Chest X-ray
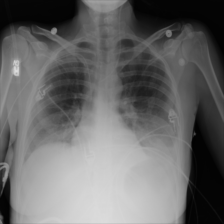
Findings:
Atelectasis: positive
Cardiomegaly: negative
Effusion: positive
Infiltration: positive
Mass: negative
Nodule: negative
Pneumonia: negative
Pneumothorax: negative
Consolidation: negative
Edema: negative
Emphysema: negative
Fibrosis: negative
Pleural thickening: negative
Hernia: negative